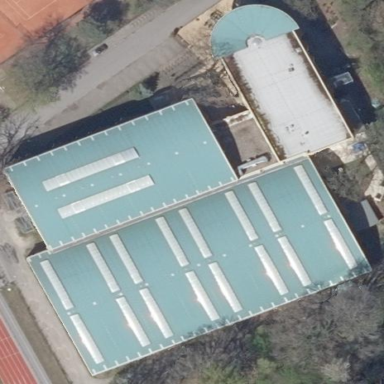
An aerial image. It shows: Multi-sport center building. This leisure land houses variety of sports facilities.